Field crop: tomato
Growth stage: 1
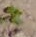
Species: portulaca